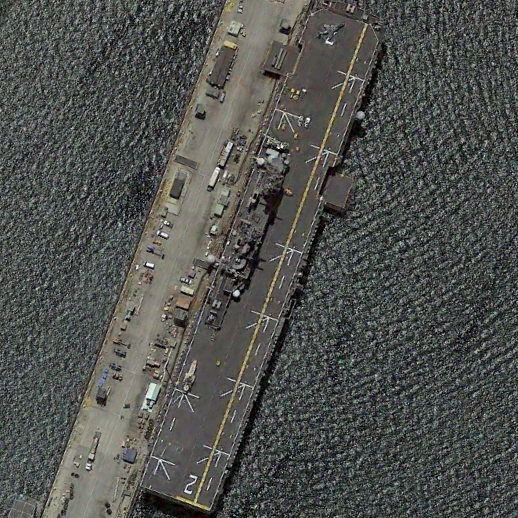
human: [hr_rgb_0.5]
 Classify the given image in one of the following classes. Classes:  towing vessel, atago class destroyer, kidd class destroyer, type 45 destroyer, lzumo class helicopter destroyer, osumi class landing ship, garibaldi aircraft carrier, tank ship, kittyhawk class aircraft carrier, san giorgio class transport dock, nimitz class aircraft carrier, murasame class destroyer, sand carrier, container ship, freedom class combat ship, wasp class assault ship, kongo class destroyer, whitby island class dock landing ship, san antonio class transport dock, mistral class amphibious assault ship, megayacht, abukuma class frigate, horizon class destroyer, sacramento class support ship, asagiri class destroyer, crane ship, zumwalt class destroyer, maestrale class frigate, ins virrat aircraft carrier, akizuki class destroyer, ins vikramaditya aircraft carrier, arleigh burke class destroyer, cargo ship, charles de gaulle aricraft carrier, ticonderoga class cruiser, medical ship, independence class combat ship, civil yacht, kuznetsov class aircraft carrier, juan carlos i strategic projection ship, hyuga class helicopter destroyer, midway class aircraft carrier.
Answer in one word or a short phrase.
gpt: Wasp class assault ship